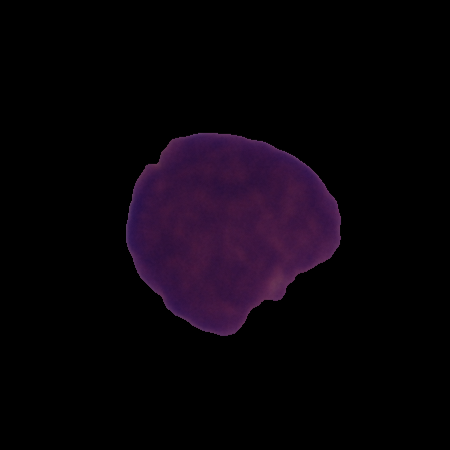
Label: cancer